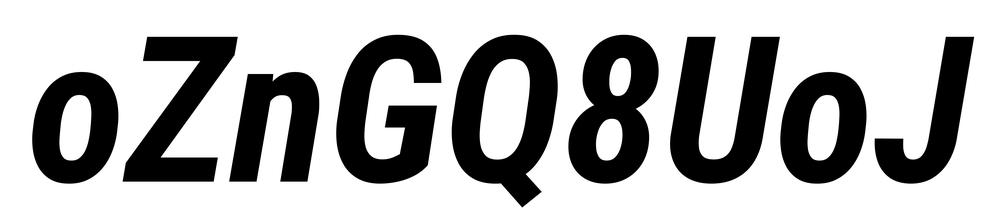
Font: Roboto-Italic_Condensed_Bold_Italic